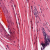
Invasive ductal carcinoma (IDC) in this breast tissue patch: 0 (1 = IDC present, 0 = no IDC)